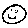
Label: smiley face